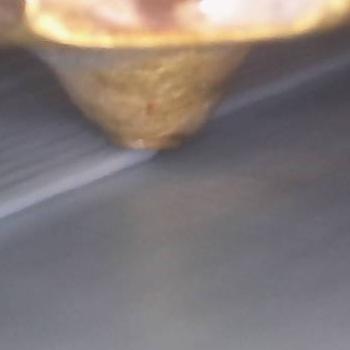
Flow rate: 52%